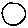
Label: circle